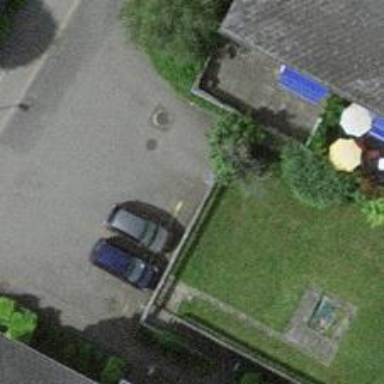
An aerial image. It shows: Parking entrance.